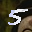
Label: 5